Question: I have WCF RESTful service and Android client.
Server replies with 400 when I do bigger request. It seems that I have 65k limit issue like
in <URL> or in other million posts on same problem.
However, I can't seem to be able to fix it. Here is how my web.config looks
'''
<system.serviceModel>
<diagnostics>
<messageLogging logMalformedMessages="true" logMessagesAtServiceLevel="true"
logMessagesAtTransportLevel="true" />
</diagnostics>
<serviceHostingEnvironment aspNetCompatibilityEnabled="true"/>
<standardEndpoints>
<webHttpEndpoint>
<standardEndpoint name="myEndpoint" helpEnabled="true" automaticFormatSelectionEnabled="true" maxReceivedMessageSize="<PHONE>" />
</webHttpEndpoint>
</standardEndpoints>
</system.serviceModel>
'''
Here is code example of service function:
'''
[WebInvoke(UriTemplate = "/trips/{TripId}/inspection", Method = "POST")]
[Description("Used on mobile devices to submit inspections to server")]
public void PostTripInspection(string tripId, Inspection inspection)
{
return;
}
'''
Here is code inside my Web project which hosts WCF (Global.asax.cs)
'''
private static void RegisterRoutes()
{
// Setup URL's for each customer
using (var cmc = new CoreModelContext())
{
foreach (var account in cmc.Accounts.Where(aa => aa.IsActive).ToList())
{
RouteTable.Routes.Add(
new ServiceRoute(
account.AccountId + "/mobile", new WebServiceHostFactory(), typeof(MobileService)));
}
}
}
'''
From what I understand Java HttpClient doesn't impose any limits so it's on WCF side. Any pointers on how to solve this issue or how to intercept message in WCF?
EDIT 2:
This is what trace shows. And when I modigy standardEndpoint it doesn't help...

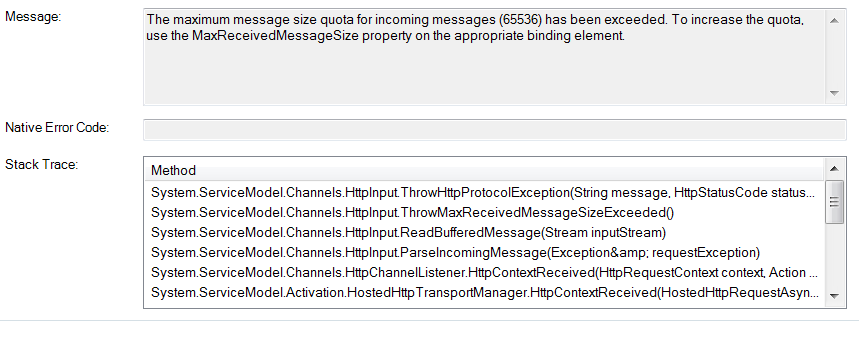
Answer: You don't need to use streaming in this case - all you need to do is to increase the maxReceivedMessageSize quota on the standard webHttpEndpoint:
'''
<standardEndpoints>
<webHttpEndpoint>
<!--
Configure the WCF REST service base address via the global.asax.cs file and the default endpoint
via the attributes on the <standardEndpoint> element below
-->
<standardEndpoint name=""
helpEnabled="true"
automaticFormatSelectionEnabled="true"
maxReceivedMessageSize="<PHONE>"/>
</webHttpEndpoint>
</standardEndpoints>
'''
: if the config change didn't work (I don't know why), you can try increasing it in code. By using a custom service host factory, you get a reference to the endpoint object and you can increase the quota there. The code below shows one such a factory (you'll need to update the 'RegisterRoute' code to use this new factory):
'''
public class MyWebServiceHostFactory : ServiceHostFactory
{
protected override ServiceHost CreateServiceHost(Type serviceType, Uri[] baseAddresses)
{
return base.CreateServiceHost(serviceType, baseAddresses);
}
class MyWebServiceHost : WebServiceHost
{
public MyWebServiceHost(Type serviceType, Uri[] baseAddresses)
: base(serviceType, baseAddresses)
{
}
protected override void OnOpening()
{
base.OnOpening();
foreach (ServiceEndpoint endpoint in this.Description.Endpoints)
{
if (!endpoint.IsSystemEndpoint)
{
Binding binding = endpoint.Binding;
if (binding is WebHttpBinding)
{
((WebHttpBinding)binding).MaxReceivedMessageSize = <PHONE>;
}
else
{
CustomBinding custom = binding as CustomBinding;
if (custom == null)
{
custom = new CustomBinding(binding);
}
custom.Elements.Find<HttpTransportBindingElement>().MaxReceivedMessageSize = <PHONE>;
}
}
}
}
}
}
'''